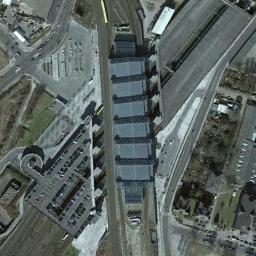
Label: railway_station